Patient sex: F
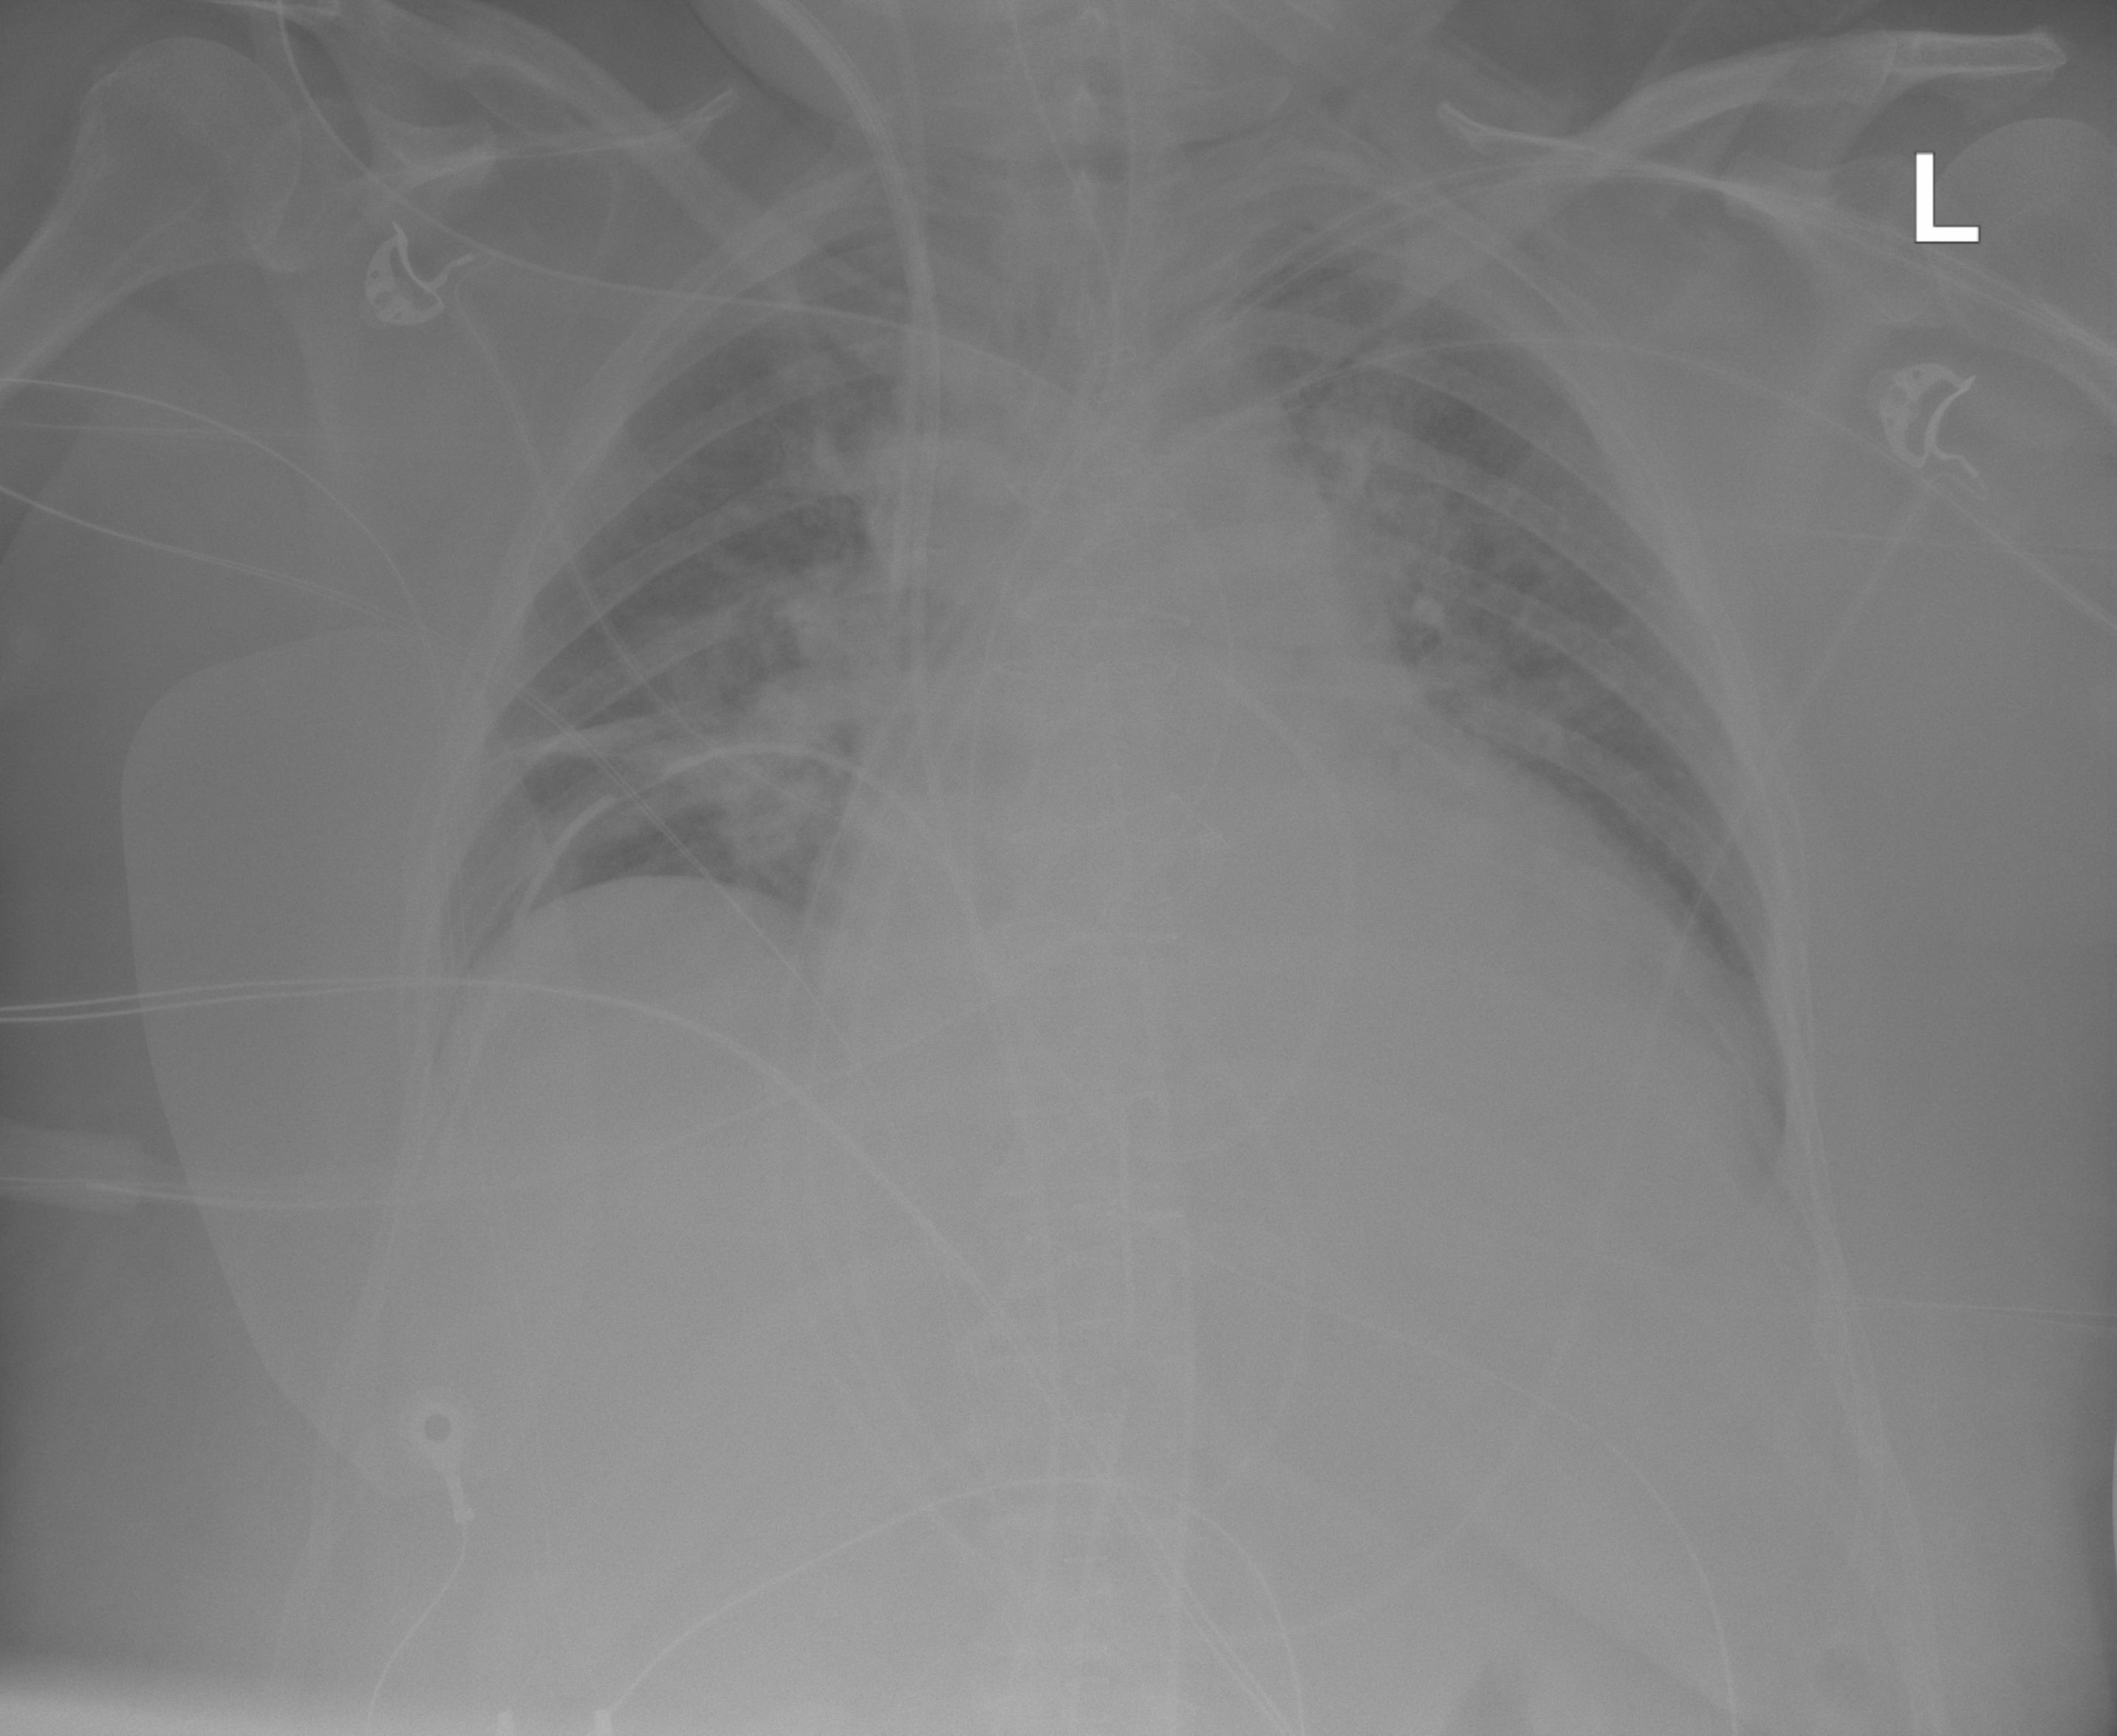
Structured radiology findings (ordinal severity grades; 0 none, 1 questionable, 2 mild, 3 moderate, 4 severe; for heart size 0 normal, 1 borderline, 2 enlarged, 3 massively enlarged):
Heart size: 2
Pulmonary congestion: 2
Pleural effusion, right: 0
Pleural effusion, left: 0
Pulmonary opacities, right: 2
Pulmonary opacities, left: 2
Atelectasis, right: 2
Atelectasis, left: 0